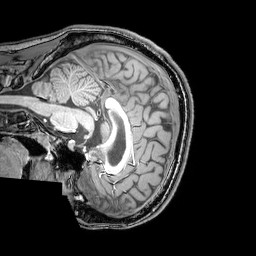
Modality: T1w
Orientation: sagittal
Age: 24
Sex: male
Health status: healthy
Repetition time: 0.081 s
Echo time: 0.037 s